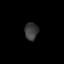
Tissue: lung
Cell type: Myeloid cells
Senescence score: 0.1951
Nuclear area (px): 229
Mean DAPI intensity: 57.253